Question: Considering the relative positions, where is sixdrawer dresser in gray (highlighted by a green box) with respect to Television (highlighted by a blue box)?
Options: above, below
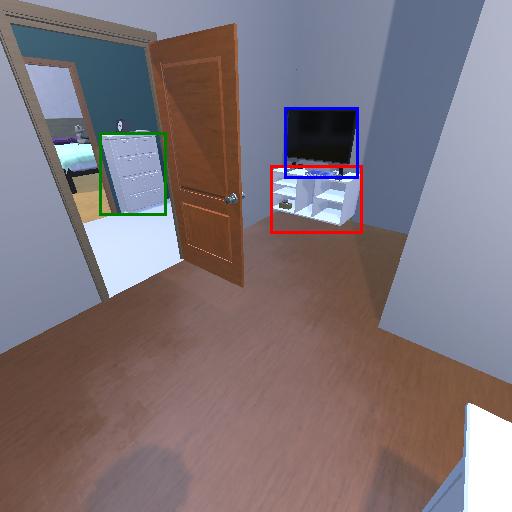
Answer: above